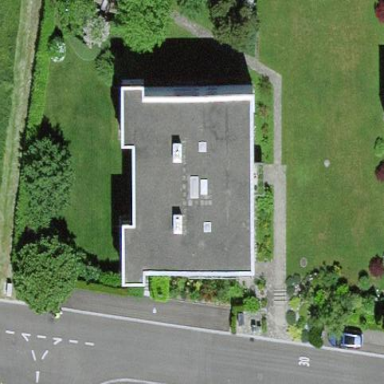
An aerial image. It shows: Flat-roofed residential building.